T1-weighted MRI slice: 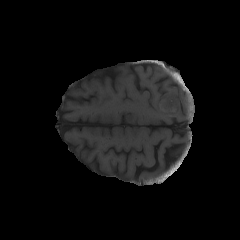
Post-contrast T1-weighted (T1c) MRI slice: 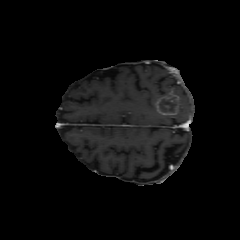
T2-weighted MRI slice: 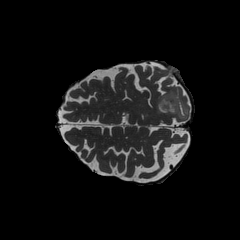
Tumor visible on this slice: yes